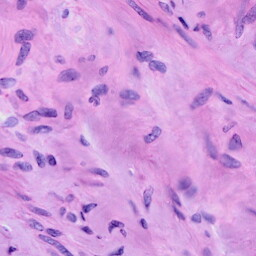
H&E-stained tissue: Cervix